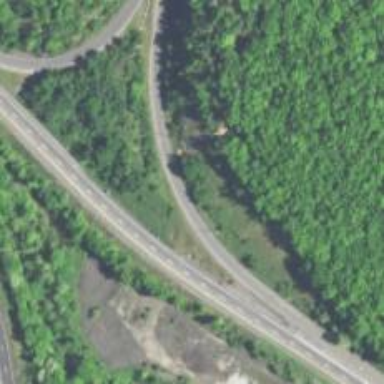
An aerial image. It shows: Trunk highway with expressway features.